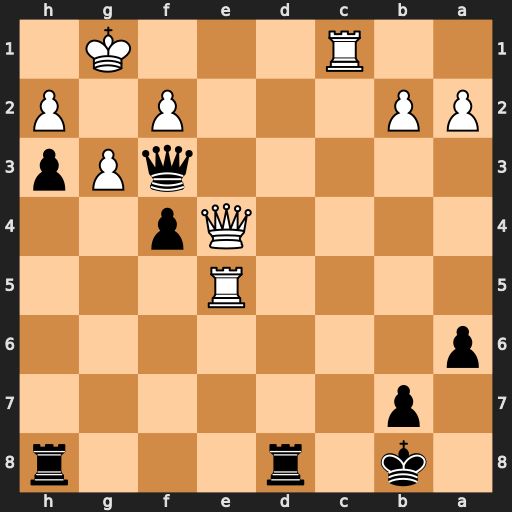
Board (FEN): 1k1r3r/1p6/p7/4R3/4Qp2/5qPp/PP3P1P/2R3K1
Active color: b
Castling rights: -
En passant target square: -
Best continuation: Rd1+ Rxd1 Qxd1+ Qe1 Qf3